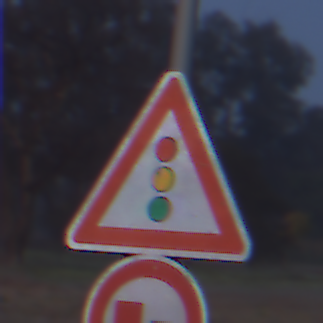
Verkehrszeichen: Lichtzeichenanlage
Zusatzzeichen unten: UeberholverbotKraftfahrzeuge
Umgebung: Outdoor, Nature
Tageszeit: SunriseSunset
Wetter: Clear
Licht: Natural
Jahreszeit: NotSpecified
Kontrast: LowContrast